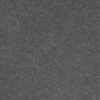
Label: dusty